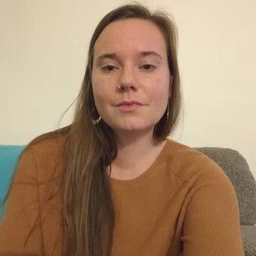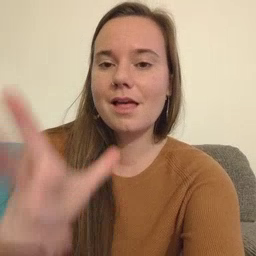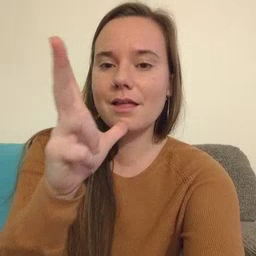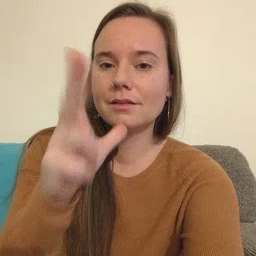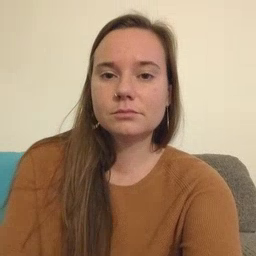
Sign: hen